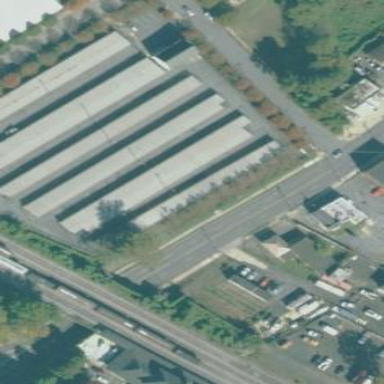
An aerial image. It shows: Storage rental shop called Public Storage located in building.